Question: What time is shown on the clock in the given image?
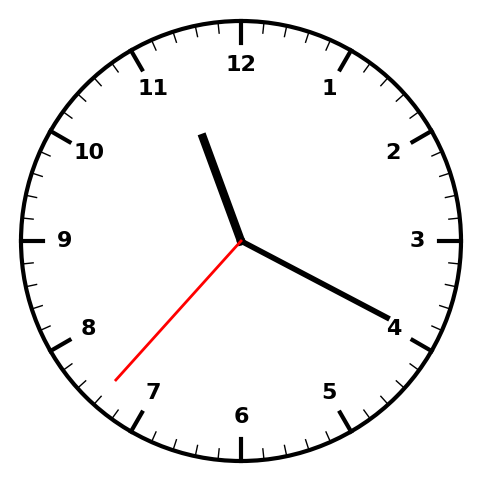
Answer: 11:19:37